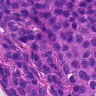
Metastatic tissue present: yes